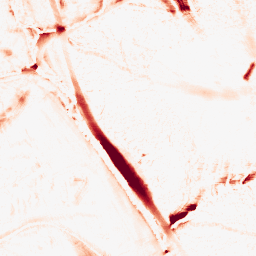
Category: morphological
Decomposition family: morphological_ellipse
Decomposition parameters: operation: opening
width: 20
height: 30
Upsampling method: quartic
Upsampling parameters: scale: 2
Upsampling scale: 2